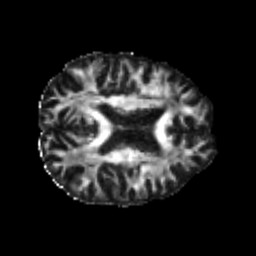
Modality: FA
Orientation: axial
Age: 24
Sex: male
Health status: healthy
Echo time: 0.074 s